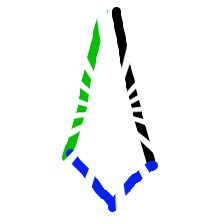
Shape: kite